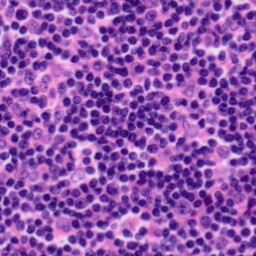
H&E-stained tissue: Tonsil